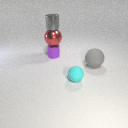
small gray metal cylinder above large red metal sphere